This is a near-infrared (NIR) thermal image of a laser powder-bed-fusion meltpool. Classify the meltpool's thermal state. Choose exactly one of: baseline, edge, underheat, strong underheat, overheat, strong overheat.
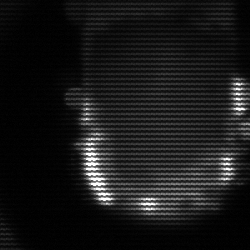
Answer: baseline